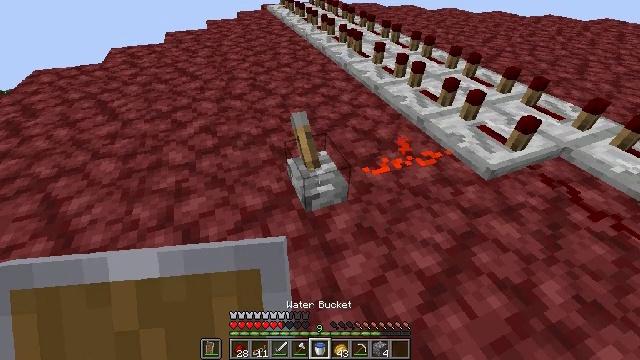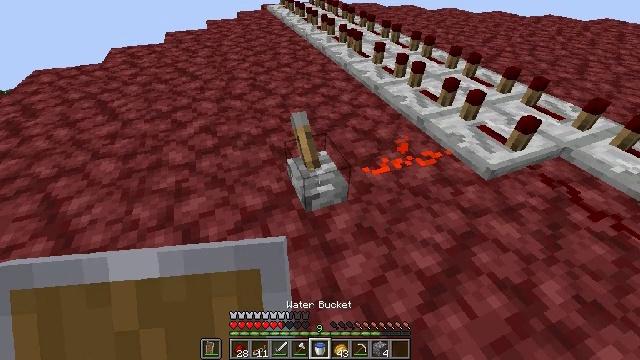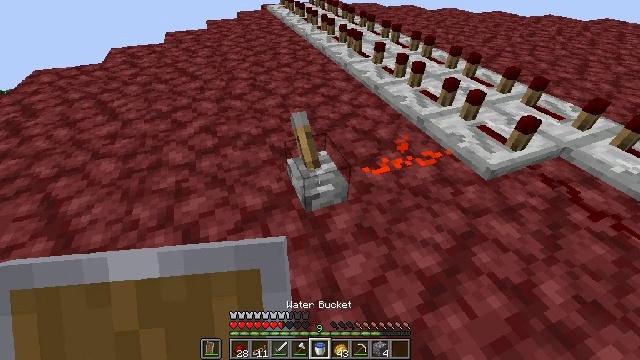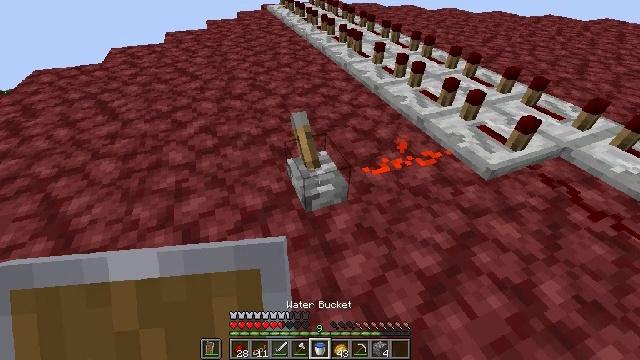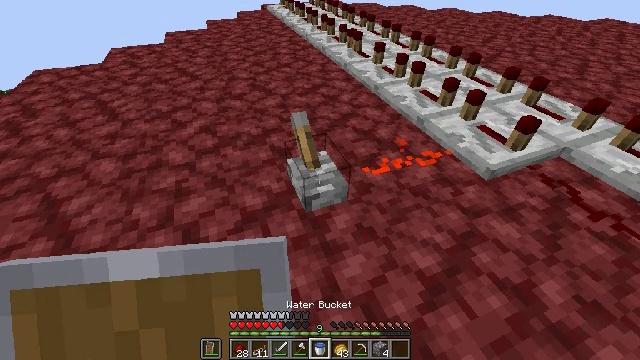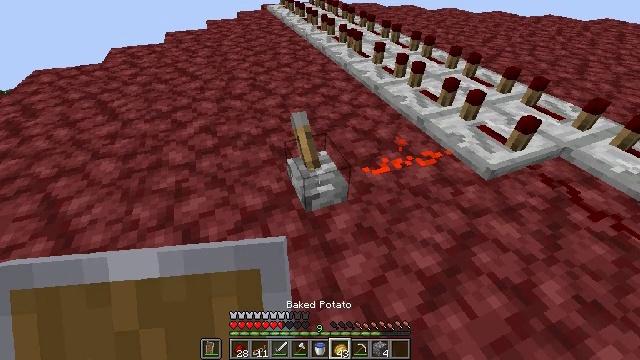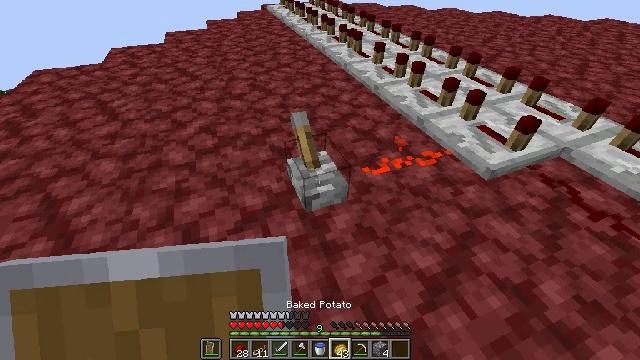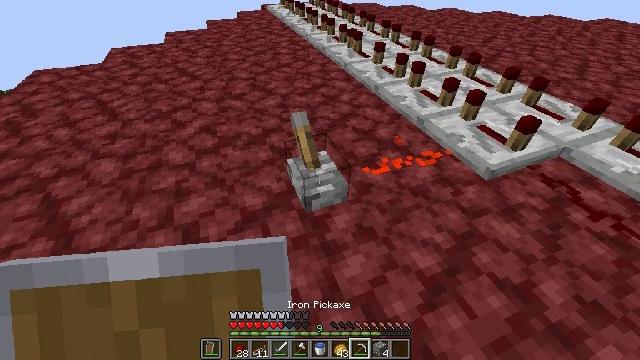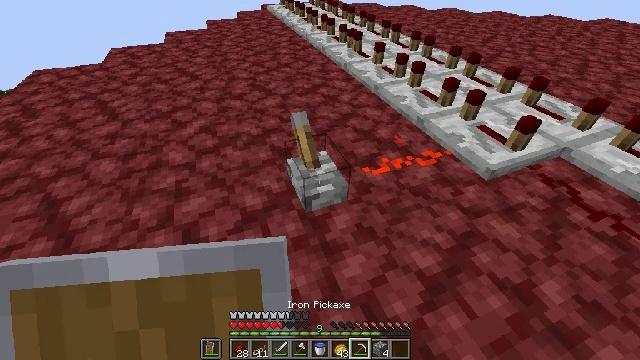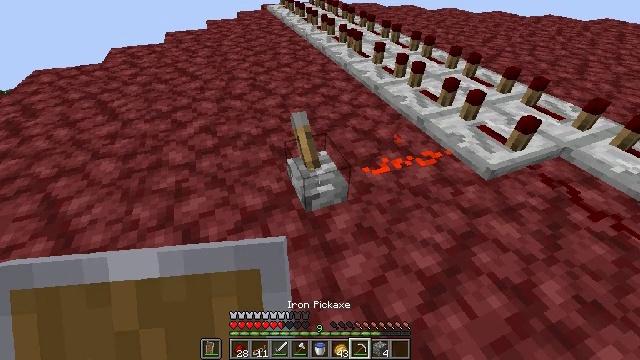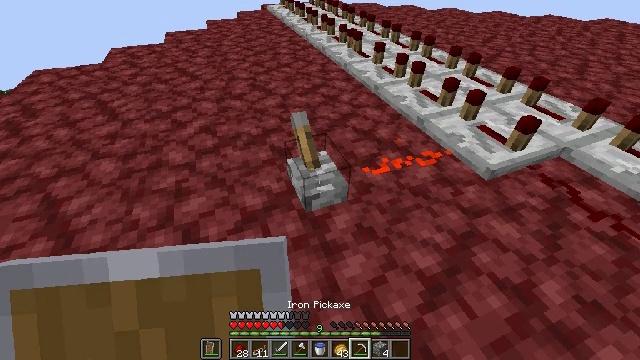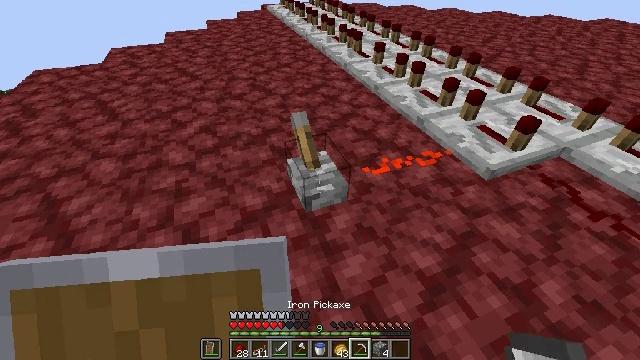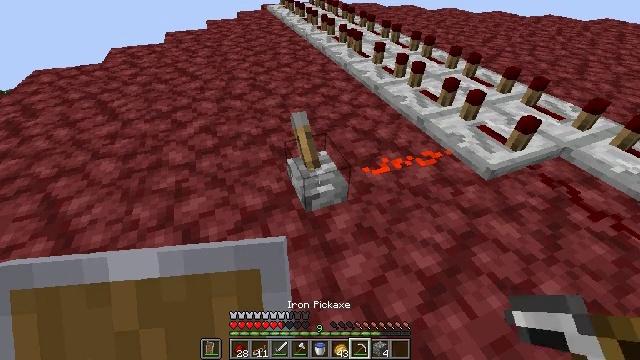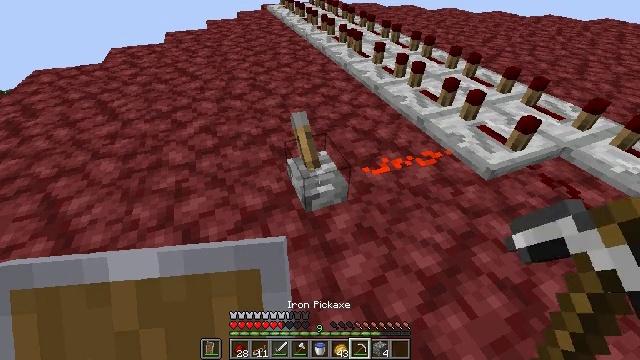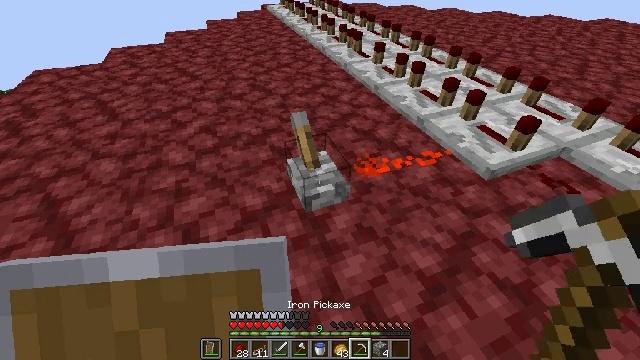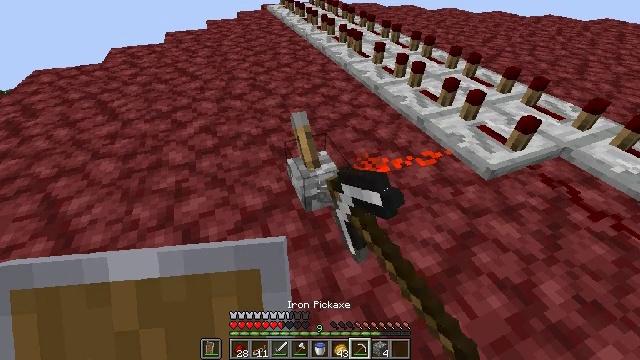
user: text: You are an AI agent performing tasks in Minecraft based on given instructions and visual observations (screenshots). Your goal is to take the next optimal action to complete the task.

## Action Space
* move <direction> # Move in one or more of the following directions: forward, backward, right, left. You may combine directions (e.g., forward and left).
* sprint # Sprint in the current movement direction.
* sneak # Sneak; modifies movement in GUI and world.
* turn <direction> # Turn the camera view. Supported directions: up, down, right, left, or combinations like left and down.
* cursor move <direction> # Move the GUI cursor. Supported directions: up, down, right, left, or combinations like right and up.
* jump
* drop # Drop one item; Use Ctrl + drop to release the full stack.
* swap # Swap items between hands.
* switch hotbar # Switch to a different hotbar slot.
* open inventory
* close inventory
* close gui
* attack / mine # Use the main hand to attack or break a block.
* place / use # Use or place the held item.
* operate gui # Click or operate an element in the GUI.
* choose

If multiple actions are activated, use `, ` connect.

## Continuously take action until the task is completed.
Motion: motion action
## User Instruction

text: Attack the lever to remove it.
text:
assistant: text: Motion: no_op
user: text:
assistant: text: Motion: no_op
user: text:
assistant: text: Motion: no_op
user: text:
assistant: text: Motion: no_op
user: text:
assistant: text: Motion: no_op
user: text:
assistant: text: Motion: no_op
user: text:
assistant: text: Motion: no_op
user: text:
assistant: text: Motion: no_op
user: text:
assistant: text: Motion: no_op
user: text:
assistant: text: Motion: no_op
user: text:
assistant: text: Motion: no_op
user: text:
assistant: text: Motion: no_op
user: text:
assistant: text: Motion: no_op
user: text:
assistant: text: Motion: attack / mine
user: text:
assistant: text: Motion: attack / mine
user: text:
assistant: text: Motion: attack / mine
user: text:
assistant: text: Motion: no_op
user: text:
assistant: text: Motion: no_op
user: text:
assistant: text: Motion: no_op
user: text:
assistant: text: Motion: attack / mine
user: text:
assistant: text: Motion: attack / mine
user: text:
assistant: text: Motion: no_op
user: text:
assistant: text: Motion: no_op
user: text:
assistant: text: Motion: no_op
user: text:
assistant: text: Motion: attack / mine
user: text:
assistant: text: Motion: attack / mine
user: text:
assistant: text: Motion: attack / mine
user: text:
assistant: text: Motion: attack / mine
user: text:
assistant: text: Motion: attack / mine
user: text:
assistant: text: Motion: no_op